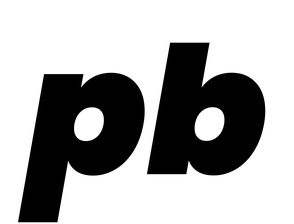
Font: Poppins-BlackItalic